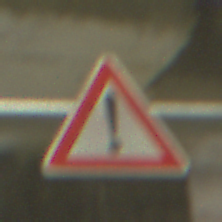
Verkehrszeichen: Gefahrenstelle
Umgebung: Indoor, Special
Tageszeit: NotSpecified
Wetter: NotSpecified
Licht: Artificial
Jahreszeit: NotSpecified
Kontrast: HighContrast